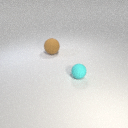
small cyan rubber sphere to the right of large brown rubber sphere